Question: I am new in MVC3. please ignore in case if ask anything not up to the mark.
I have partial view name "_LikeFilter". this view has textbox in it.
Here is LikeFilterModel.
'''
public class LikeFilterModel
{
[Required]
public string SearchText { get; set; }
}
'''
_LikeFilter View
'''
@model PMEX.CSR.Models.LikeFilterModel
@{
Layout = null;
}
<script src="@Url.Content("~/Scripts/jquery.validate.min.js")" type="text/javascript"> </script>
<script src="@Url.Content("~/Scripts/jquery.validate.unobtrusive.min.js")" type="text/javascript"></script>
<div align="center">
<div class="editor-label">
@{
Html.LabelFor(m => m.ReportName);
}
<div>
<table border="0" cellpadding="2" cellspacing="2">
<tr>
<td>
Search By Name :
</td>
<td>
@Html.TextBoxFor(m => m.SearchText, new { @class = "editor-field" })
@Html.ValidationMessageFor(m => m.SearchText)
</td>
</tr>
</table>
</div>
'''
Here is my Reports View calling _LikeFilter Partail view.
'''
@{
using (Html.BeginForm())
{
<div align="center">
<div>
@{
// calling partial view
Html.RenderAction("GetCommodityReportFilter", "LikeFilter");
}
</div>
<div>
<input type="submit" value="Display" />
</div>
</div>
}
}
'''
LikeFilterController class
'''
Public class LikeFilterController
{
[ChildActionOnly]
public ActionResult GetCommodityReportFilter(LikeFilterModel modelObj)
{
LikeFilterModel model = null;
if (Request.HttpMethod != "POST")
{
model = new LikeFilterModel();
model.ReportName = ReportType.Commodity;
}
else
model = modelObj;
return GetLikeFilter(model);
}
private ActionResult GetLikeFilter(LikeFilterModel modelObj)
{
LikeFilterModel model = modelObj;
model.ReportName = modelObj.ReportName;
model.ReportStatuses = GetStatuses();
ViewBag.LikeFilterAttributes = model;
return View("_LikeFilter", model);
}
}
'''
problem when my page appears it show me the error Message "SearchText is required"
i want this validation after some input in the textbox or on button click. Not when page appears first time.

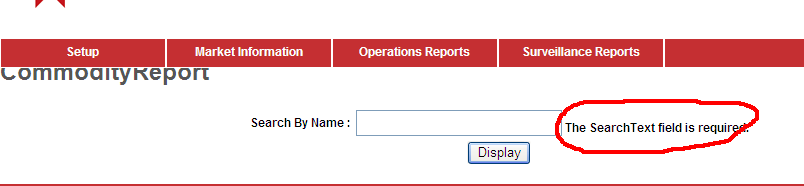
Answer: It is because of the model binding that causes the validation to fire.
You need to clear the model state.
'''
[ChildActionOnly]
public ActionResult GetCommodityReportFilter(LikeFilterModel modelObj)
{
LikeFilterModel model = null;
if (Request.HttpMethod != "POST")
{
ModelState.Clear(); // add this
model = new LikeFilterModel();
model.ReportName = ReportType.Commodity;
}
else
model = modelObj;
return GetLikeFilter(model);
}
'''